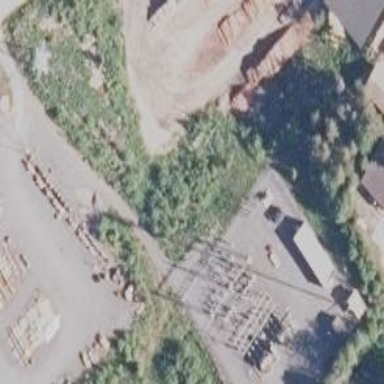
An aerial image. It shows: Distribution power substation secured by fence.